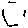
Label: hexagon